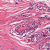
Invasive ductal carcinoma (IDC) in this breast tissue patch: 0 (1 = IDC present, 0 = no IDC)